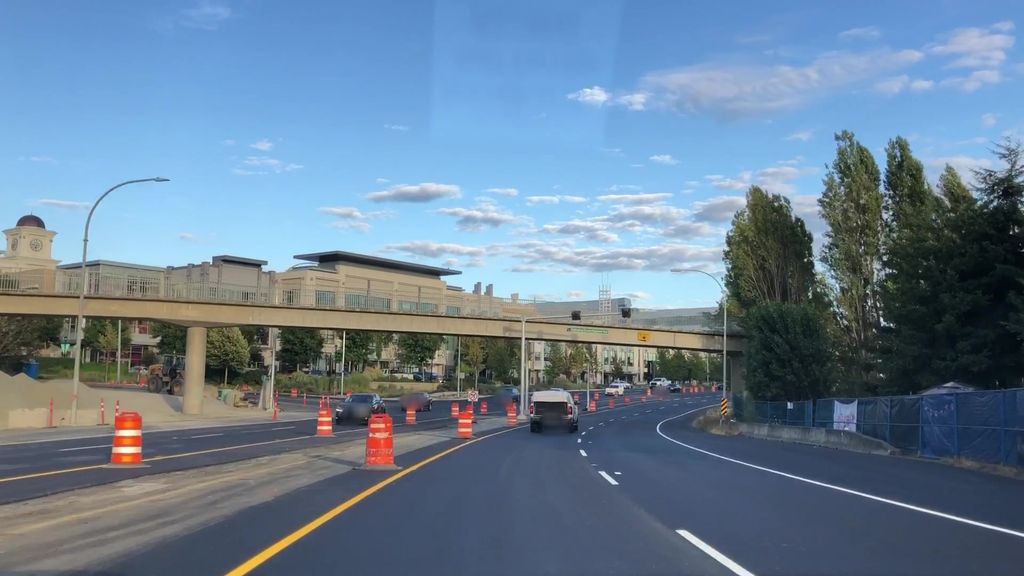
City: victoria